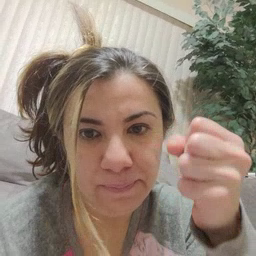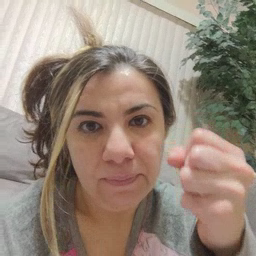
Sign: milk